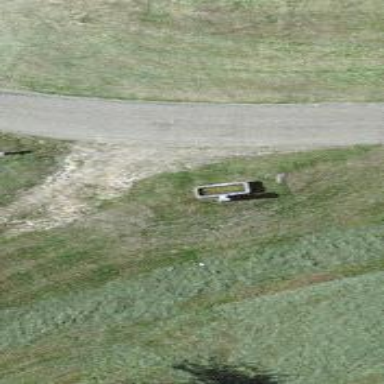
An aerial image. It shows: Bench.